Group 1:
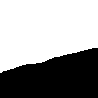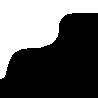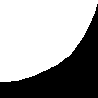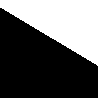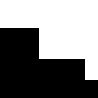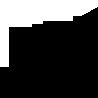
Group 2:
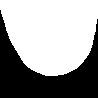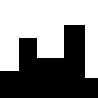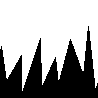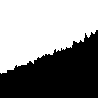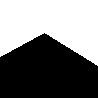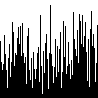
Rule separating the two groups: Strictly increasing or strictly decreasing border line vs. both increasing and decreasing border line.
Concepts: color, decreasing, disjunction logical, filled, increasing, larger, becoming, or, outlined_filled, size_increase_decrease, smaller, becoming, texture, tracing_line_or_curve
Author: Aaron David Fairbanks